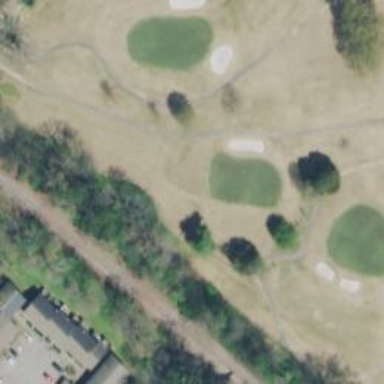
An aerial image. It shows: Golf hole.